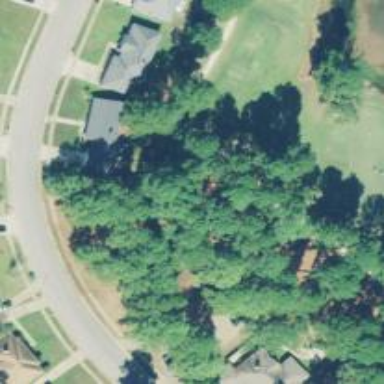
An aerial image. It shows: Path for both road and golf.